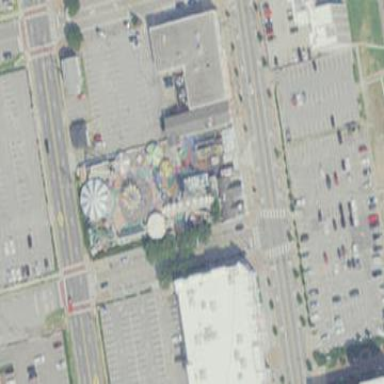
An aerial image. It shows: Theme park.